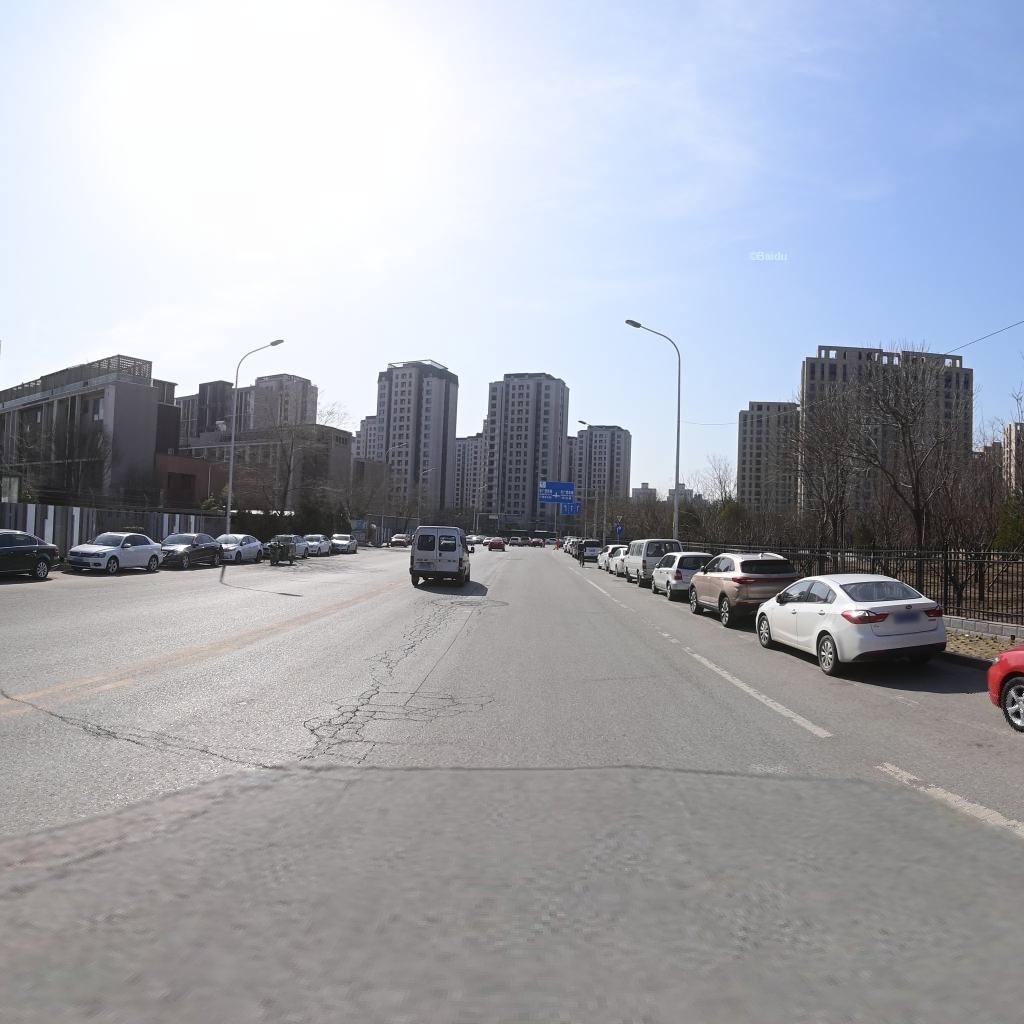
Region: Chaoyang
Road damage annotations: transverse crack, alligator crack, manhole cover, transverse crack